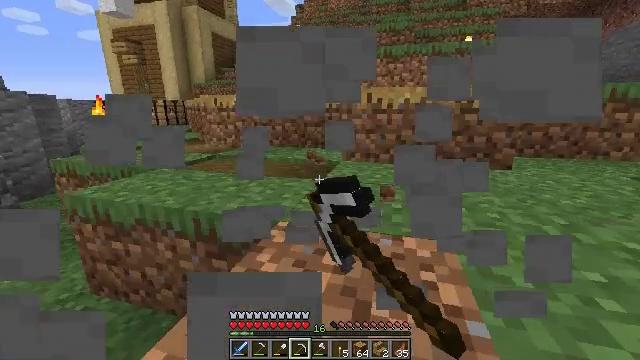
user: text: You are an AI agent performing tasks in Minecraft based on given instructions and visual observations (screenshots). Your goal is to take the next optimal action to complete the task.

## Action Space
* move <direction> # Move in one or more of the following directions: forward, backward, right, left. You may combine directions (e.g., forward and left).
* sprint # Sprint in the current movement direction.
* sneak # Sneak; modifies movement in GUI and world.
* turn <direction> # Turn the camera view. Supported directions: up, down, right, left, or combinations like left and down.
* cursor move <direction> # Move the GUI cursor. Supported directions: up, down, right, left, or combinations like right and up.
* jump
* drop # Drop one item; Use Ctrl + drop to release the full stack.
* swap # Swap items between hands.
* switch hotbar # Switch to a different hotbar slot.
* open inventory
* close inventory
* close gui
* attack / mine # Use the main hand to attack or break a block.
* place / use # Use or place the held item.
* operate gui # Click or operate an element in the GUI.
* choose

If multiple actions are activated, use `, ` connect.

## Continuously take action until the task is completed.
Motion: motion action
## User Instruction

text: Attack the stonecutter to pick it up.
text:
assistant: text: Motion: attack / mine